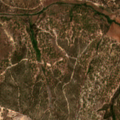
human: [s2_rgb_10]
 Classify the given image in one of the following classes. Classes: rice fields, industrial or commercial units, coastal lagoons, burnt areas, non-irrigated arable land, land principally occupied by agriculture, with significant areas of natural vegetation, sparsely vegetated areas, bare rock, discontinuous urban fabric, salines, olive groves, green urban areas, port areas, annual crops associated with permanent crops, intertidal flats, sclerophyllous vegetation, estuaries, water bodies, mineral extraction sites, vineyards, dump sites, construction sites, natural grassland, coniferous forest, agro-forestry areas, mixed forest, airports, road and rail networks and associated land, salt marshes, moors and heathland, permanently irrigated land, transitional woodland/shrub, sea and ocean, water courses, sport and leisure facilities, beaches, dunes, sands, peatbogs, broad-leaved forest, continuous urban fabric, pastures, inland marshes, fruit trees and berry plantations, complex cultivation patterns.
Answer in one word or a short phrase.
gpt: non-irrigated arable land, complex cultivation patterns, land principally occupied by agriculture, with significant areas of natural vegetation, broad-leaved forest, coniferous forest, transitional woodland/shrub